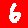
Digit: 6